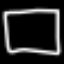
Label: square